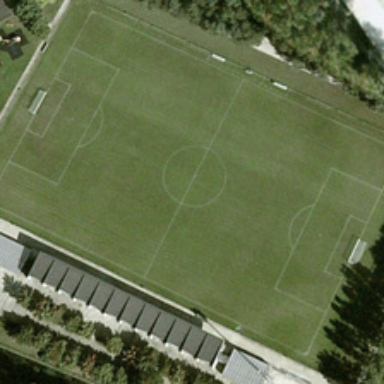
There are many trees around a football field .